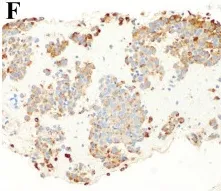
Chest radiological and pathological findings of the 7th station lymph nodes. And Napsin A.
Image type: pathology (immunostaining)